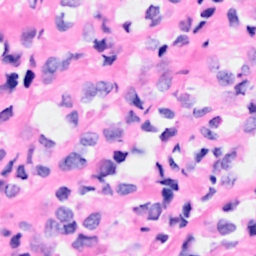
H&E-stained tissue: Breast